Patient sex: F
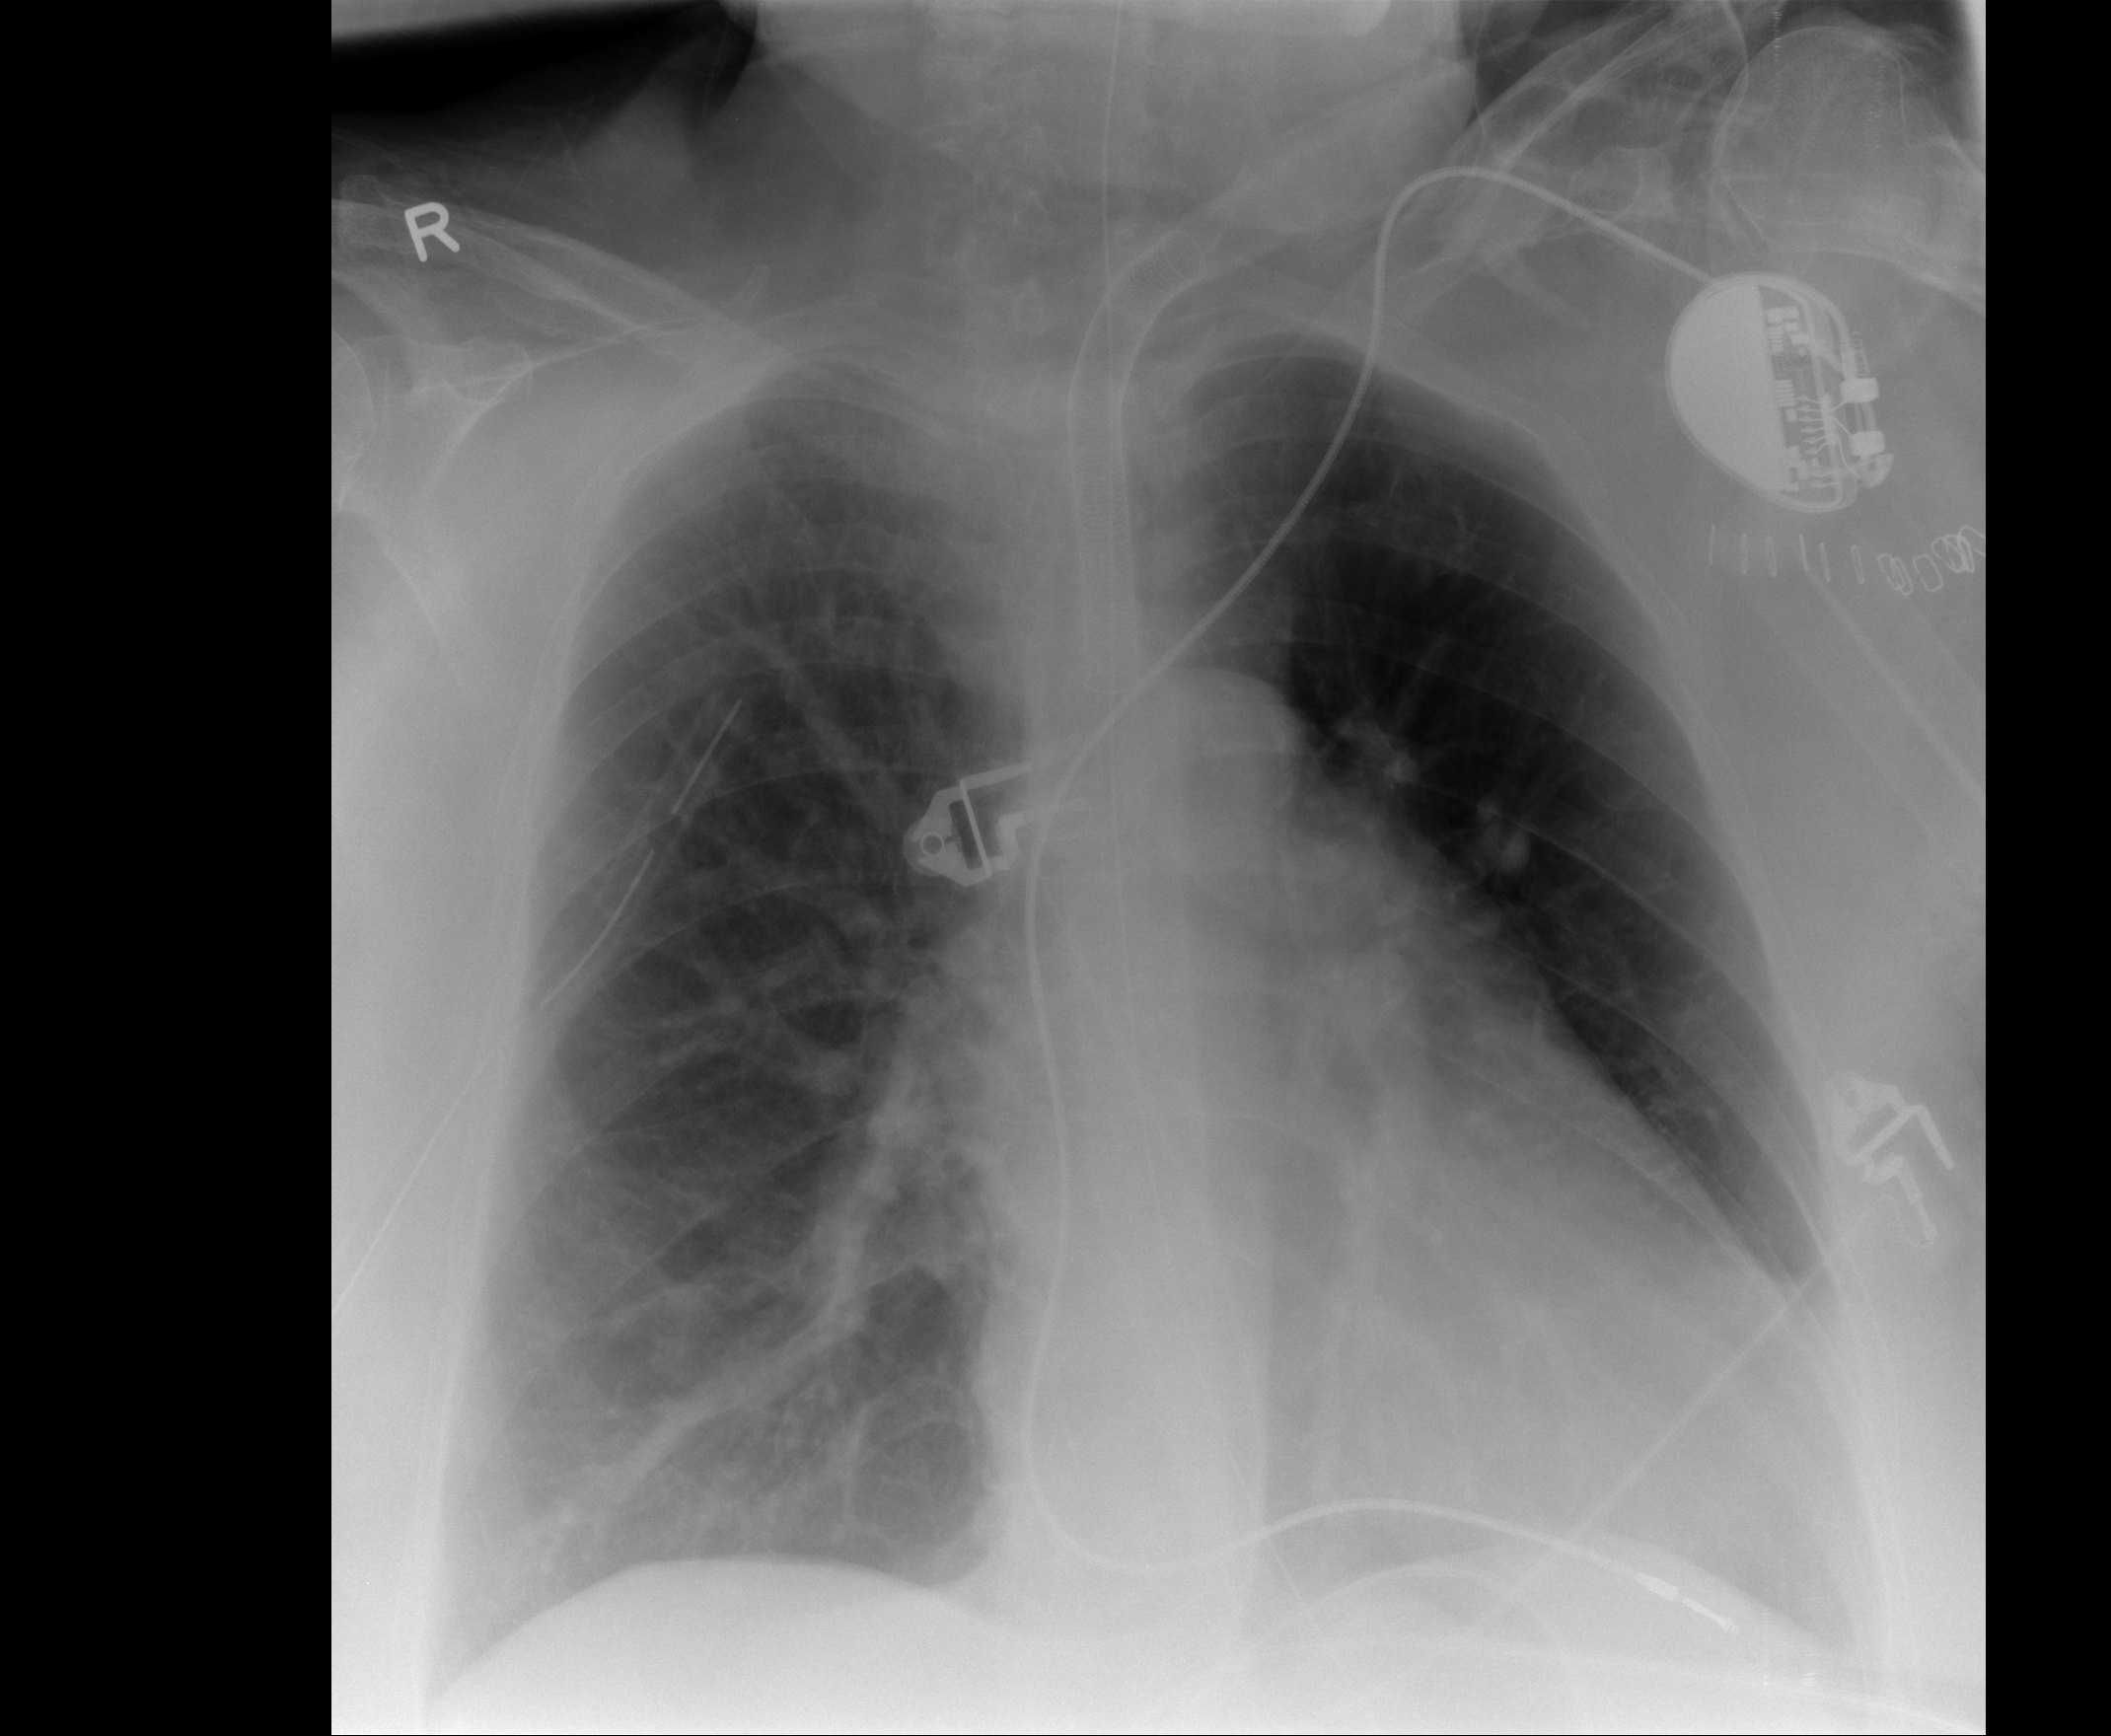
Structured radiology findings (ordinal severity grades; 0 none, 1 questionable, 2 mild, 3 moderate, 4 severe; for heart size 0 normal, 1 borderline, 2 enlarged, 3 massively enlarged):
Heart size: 2
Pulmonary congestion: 2
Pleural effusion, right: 2
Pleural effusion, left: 1
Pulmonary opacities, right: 1
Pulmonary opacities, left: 0
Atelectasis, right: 2
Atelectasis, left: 2